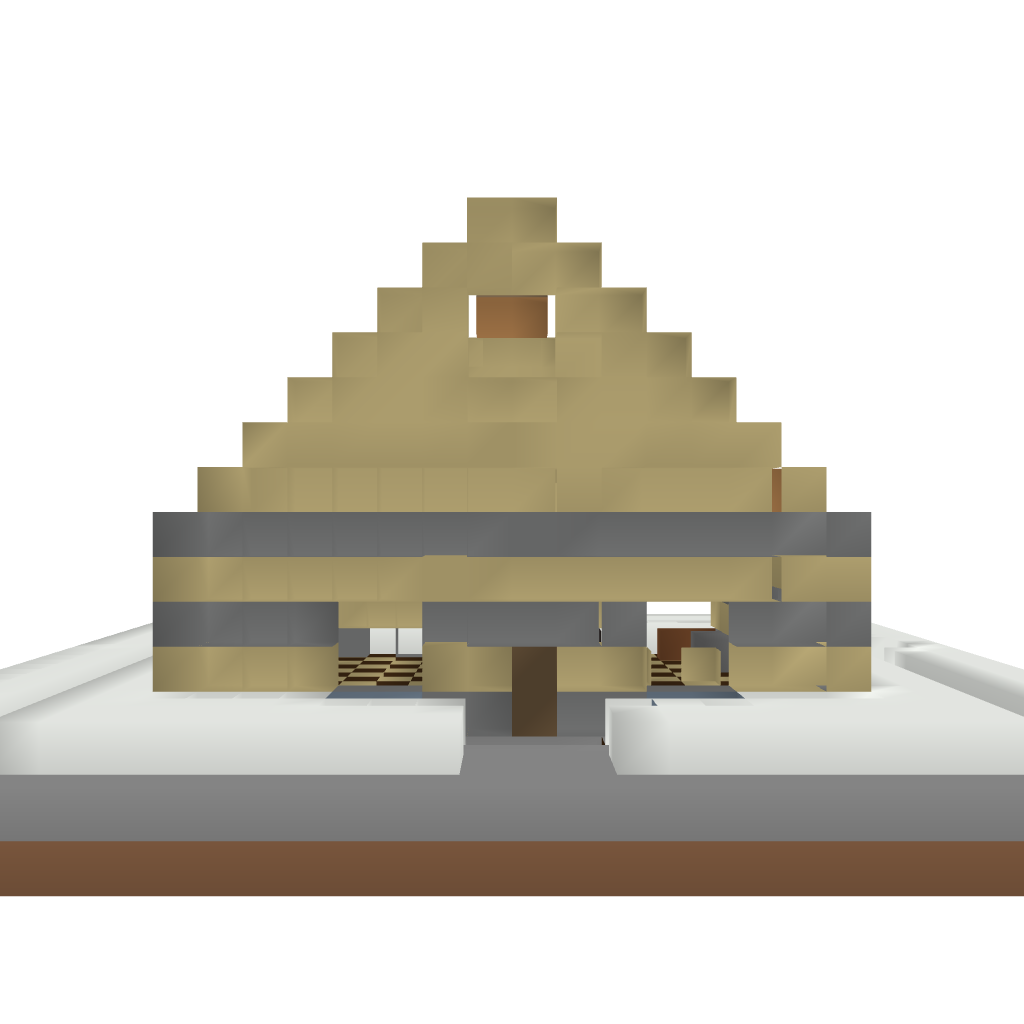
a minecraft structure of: Grand Victoria Wooden House